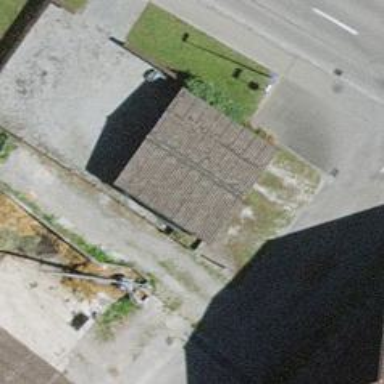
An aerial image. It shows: Garage.